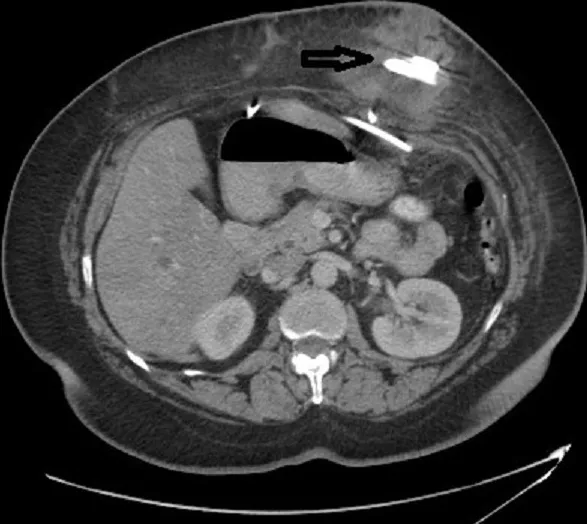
Abdomen CT scan showed fluid collection around the access-port (arrow).
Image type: radiology (ct)